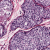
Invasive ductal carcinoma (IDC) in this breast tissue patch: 0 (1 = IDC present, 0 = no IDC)